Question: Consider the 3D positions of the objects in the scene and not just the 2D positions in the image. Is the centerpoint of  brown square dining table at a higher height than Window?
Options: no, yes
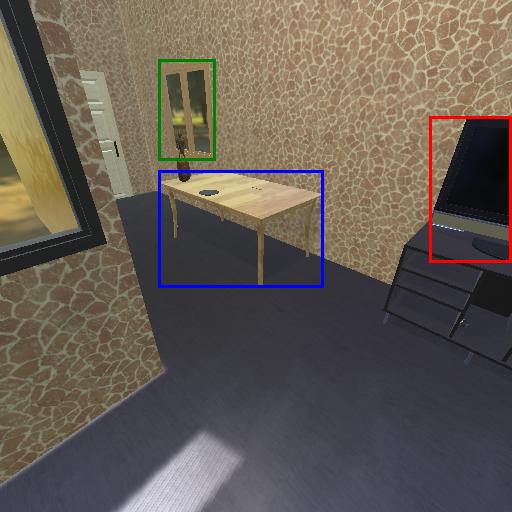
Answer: no